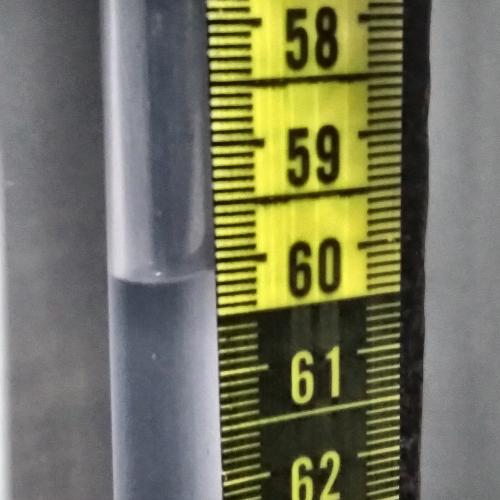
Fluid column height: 60.1 cm